Question: Right now I have a voting system on my website that stores all votes in a table. in table I have a field named which contains of article that was liked. All article information including it's id is located in a table. In table each there is a field named which can be 1 and -1 and depending on what user put for vote (like / dislike).
I need to somehow sum up all records for certain article and if they sum up as 10 or more make article approved. To approve article I have a field in table which is named as it can have two values 0 - unproved 1 - approved. So somehow I need to make it so once an article gets 10 likes (as a sum of all records from table) set to 1 (showing is in a table).
Preferably without any queries, say make database check for sums of vote_value of article that has a showing = 0 (and ignore ones that have showing = 1, so less server resources are used) . I'm not sure if this is a lot to do for a server, maybe it's not the most efficient way.
Users can un-vote and change vote value if they like (e.g. they liked the post, but they can change it to unlike).
My Database Structure:
---
##
---

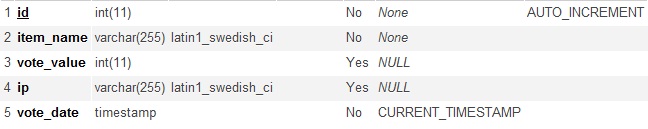
Answer: '''
UPDATE stories SET showing = 1 WHERE id IN (SELECT id, SUM (vote_value) as total_votes from votes GROUP BY item_name WHERE total_votes > 10)
'''
What I think will be efficient (depending on the amount of voting):
When a vote is cast:
'''
Insert into votes set vote_value = '-1' where id = xx;
UPDATE stories SET showing = 1 WHERE id IN (SELECT id, SUM (vote_value) as total_votes from votes WHERE id=xx AND total_votes > 10);
'''
That last one could be broken up with PHP, because this is a bit of a strange way of doing it.